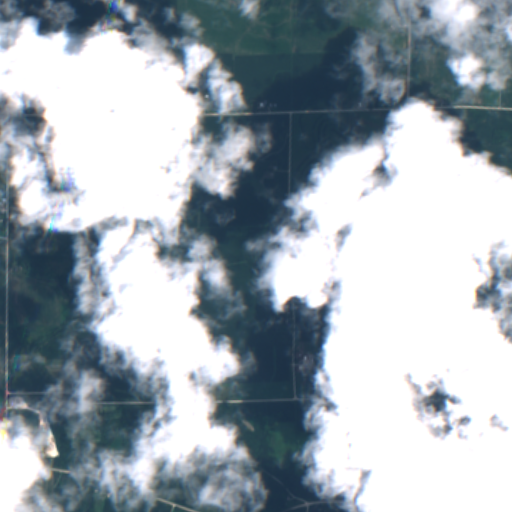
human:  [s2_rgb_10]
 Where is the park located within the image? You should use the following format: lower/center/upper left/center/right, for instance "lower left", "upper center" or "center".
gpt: The park is located in the lower of the image.
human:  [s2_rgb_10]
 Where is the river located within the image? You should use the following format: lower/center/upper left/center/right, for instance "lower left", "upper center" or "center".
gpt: The river is located in the lower of the image.
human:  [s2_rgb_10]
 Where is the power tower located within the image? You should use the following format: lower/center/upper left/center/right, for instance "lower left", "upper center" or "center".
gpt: There is no power tower in the image.